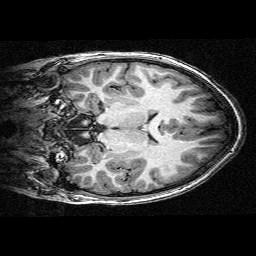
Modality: T1w
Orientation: coronal
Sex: male
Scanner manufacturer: siemens
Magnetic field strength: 3 T
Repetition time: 2.3 s
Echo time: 0.00336 s